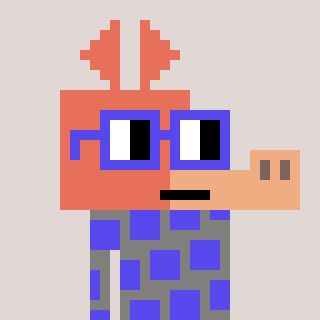
a pixel art character with square blue glasses, a aardvark-shaped head and a bluegrey-colored body on a warm background